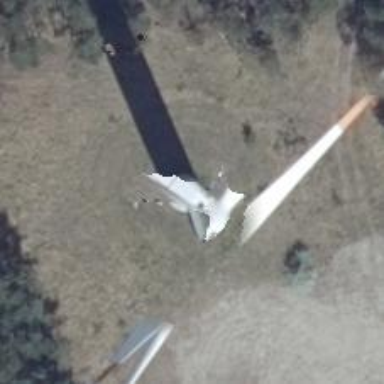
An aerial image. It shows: Wind power generator employing wind turbines.